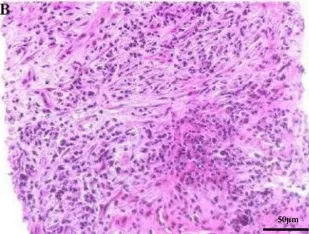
(A, B) Microscopic image of the focal hepatic lesion showing a mixture of inflammatory cells in a background of dense fibrous tissues (HE stain, magnification power: x200).
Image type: pathology (h&e)